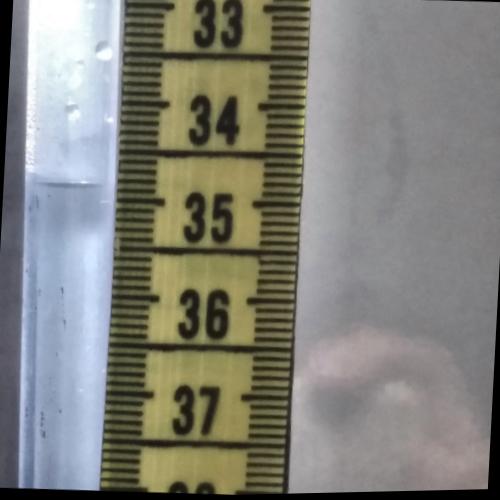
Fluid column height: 34.9 cm